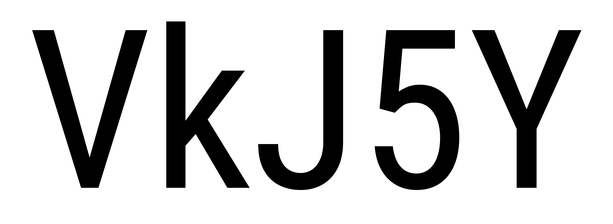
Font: Roboto_Condensed_Regular